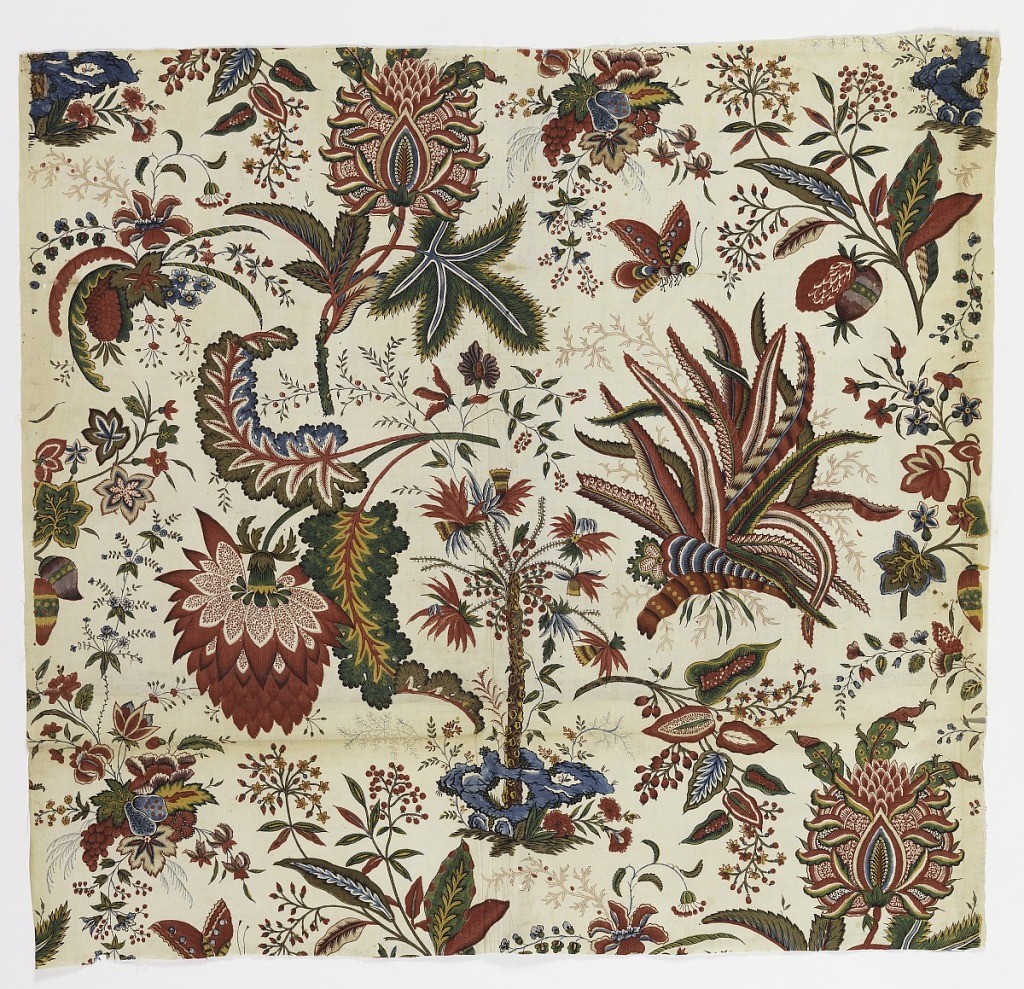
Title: Fleurs Tropicales et Palmiers (Tropical Flowers and Palms)
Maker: Oberkampf & Cie., Jouy-en-Josas, France, 1759–1815
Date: ca. 1787
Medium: cotton Technique: block printed, yellow and blue applied by brush, on plain weave foundation Label: block printed cotton, yellow and blue applied by brush
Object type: Textile
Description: Block printed cotton with exotic plants including an aloe and a diminutive palm tree with a butterfly, in bright colors on a white background.